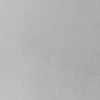
Label: dusty